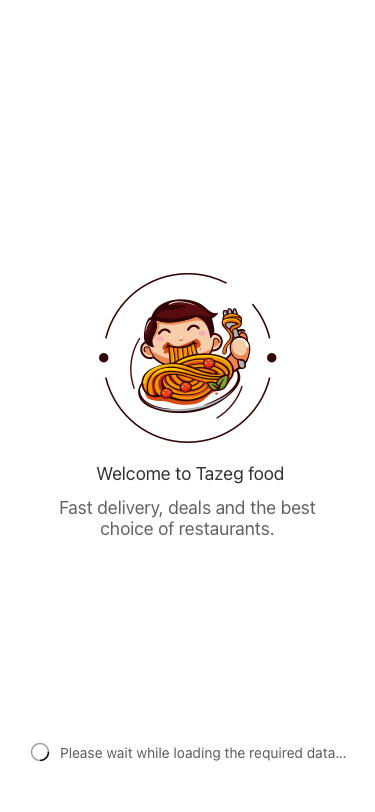
Text in this UI design:
Please wait while loading the required data…
Fast delivery, deals and the best choice of restaurants.
Welcome to Tazeg food